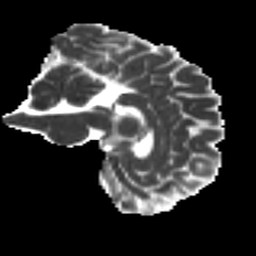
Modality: MD
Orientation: sagittal
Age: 25
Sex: male
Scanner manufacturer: ge
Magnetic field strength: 3 T
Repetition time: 7.8 s
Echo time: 0.061 s